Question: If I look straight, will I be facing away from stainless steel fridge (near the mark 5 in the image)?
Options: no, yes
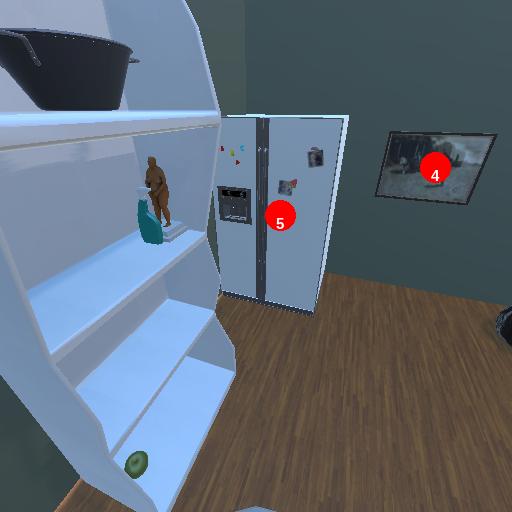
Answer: no